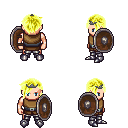
a pixel art fantasy rpg character, male body template, human, light skin, leather chest armor, metal pants, gold pixie cut hairstyle, iron tiara, metal boots, shield, four views (front, back, left, right), 2x2 character sprite sheet, small pixel art, hard edges, no anti-aliasing